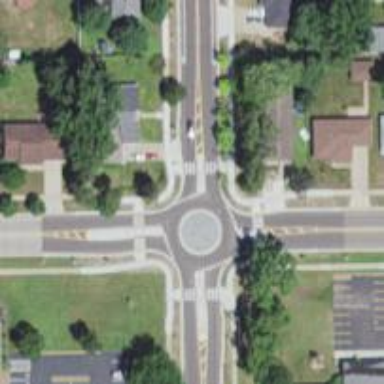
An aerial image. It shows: Secondary road featuring roundabout junction.